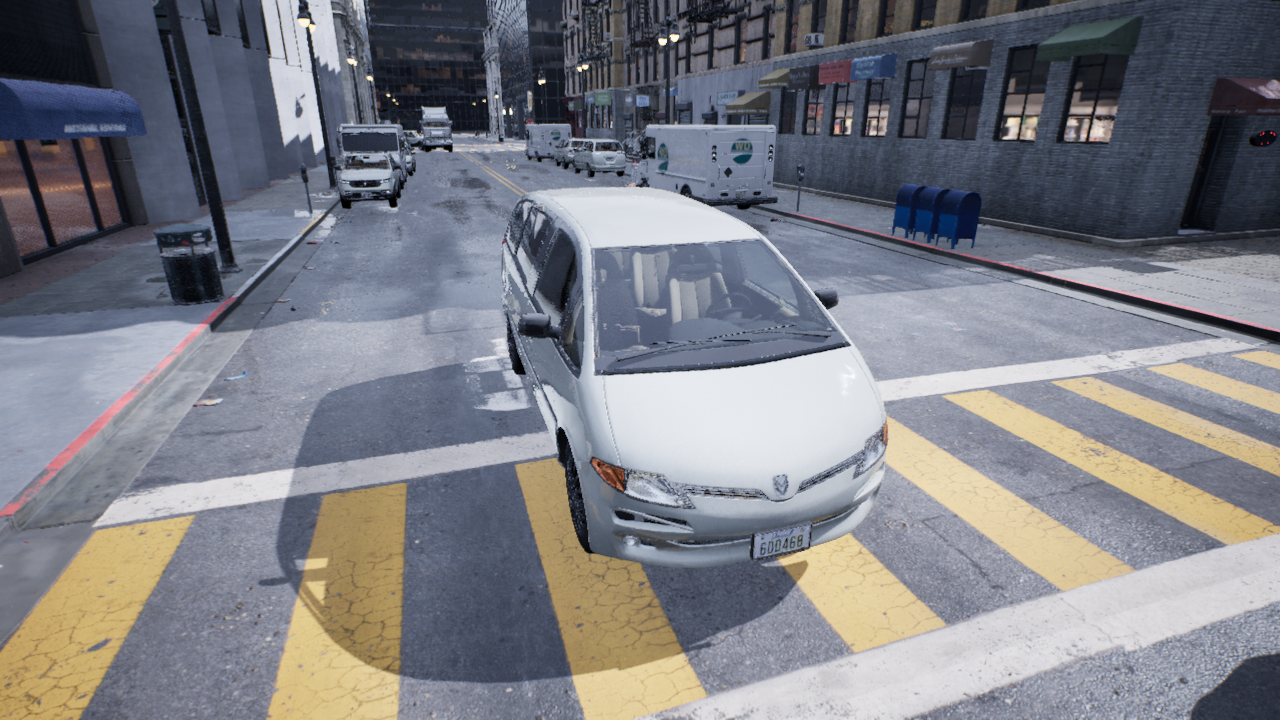
Venue: residential
Lighting: overcast
Vehicle rig: minivan